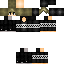
A male human skin with dark skin, wearing brown helmet dressed in a black hoodie and black pants, featuring a closed mouth.